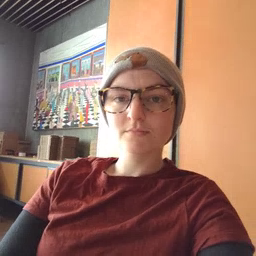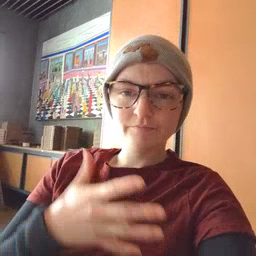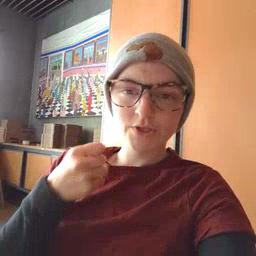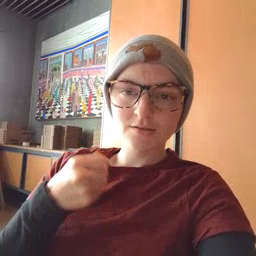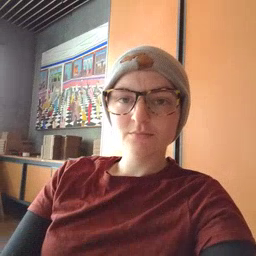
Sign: fast